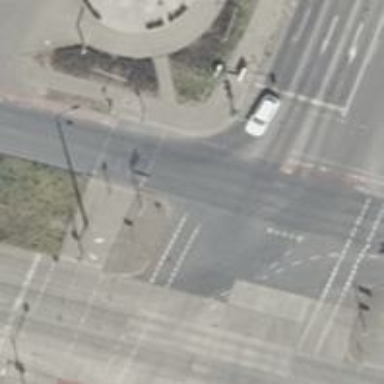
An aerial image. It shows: Tertiary road with asphalt surface.